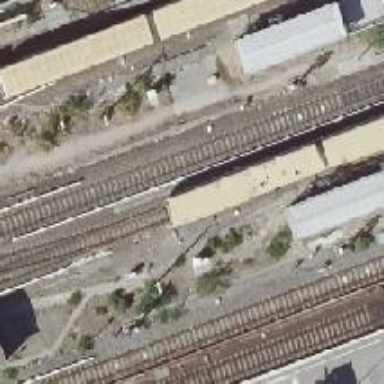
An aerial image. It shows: Railway signal.